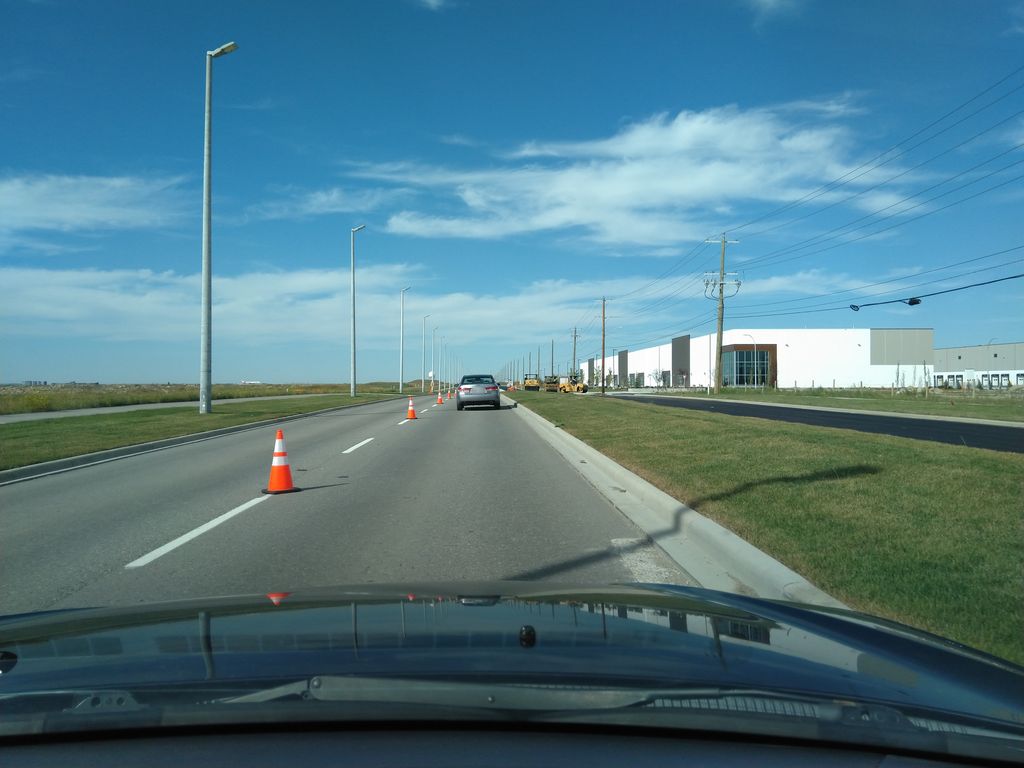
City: calgary